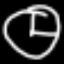
Label: clock